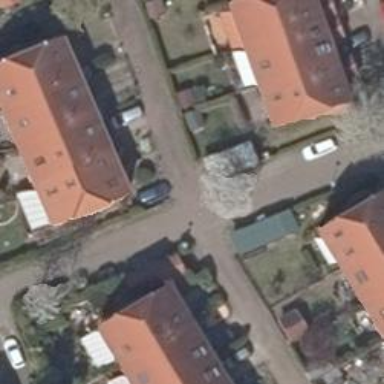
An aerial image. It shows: Living street.